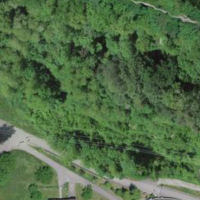
EUNIS habitat code: 44
Species observed at this site:
Saponaria ocymoides
Salvia pratensis